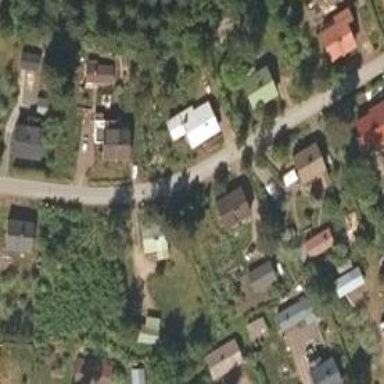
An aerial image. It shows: Residential road with asphalt surface.